Interaction volume radius: 5 \u00c5
Interaction volume height: 15 \u00c5
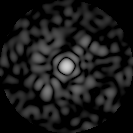
Disorder parameter: 0.8744